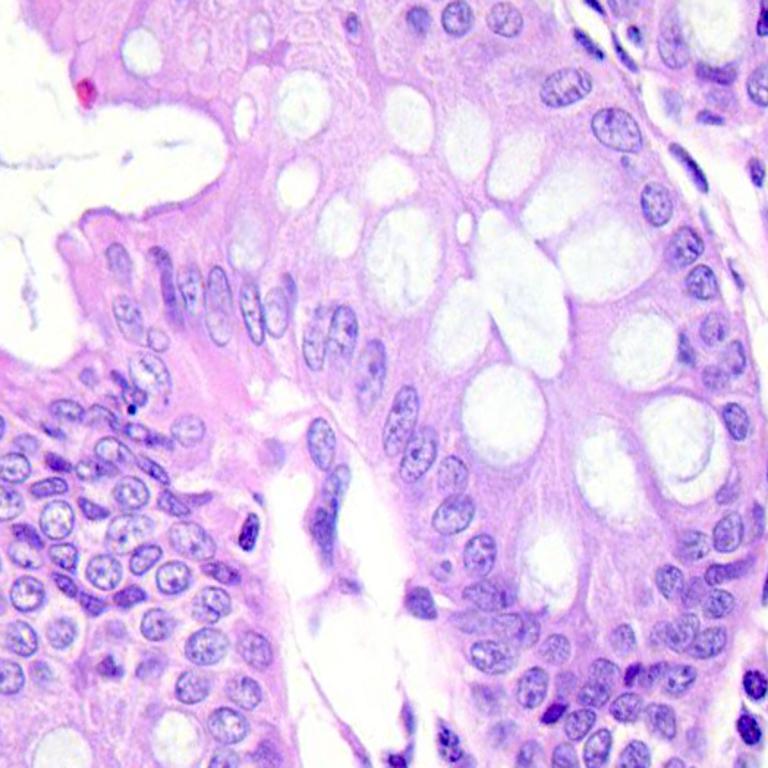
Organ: colon
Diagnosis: benign